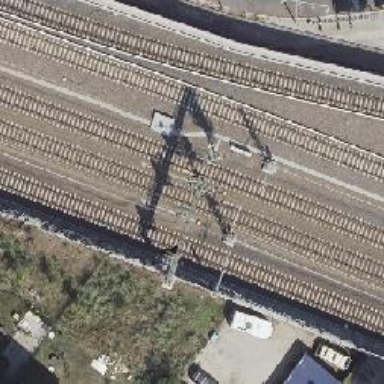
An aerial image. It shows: Railway signal.